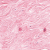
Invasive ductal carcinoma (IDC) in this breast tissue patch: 0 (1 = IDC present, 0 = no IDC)